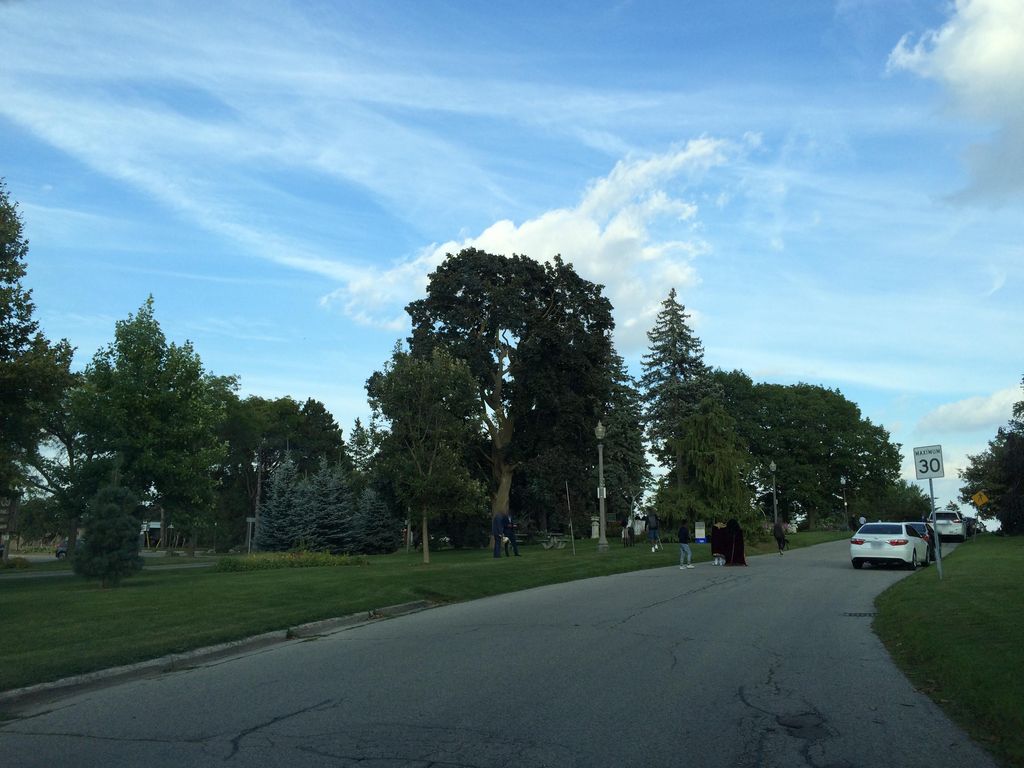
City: kitchener-waterloo